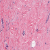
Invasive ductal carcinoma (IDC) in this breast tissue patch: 1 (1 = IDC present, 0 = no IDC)